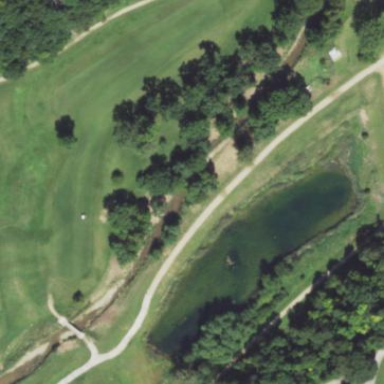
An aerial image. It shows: Golf fairway surrounded by grass.